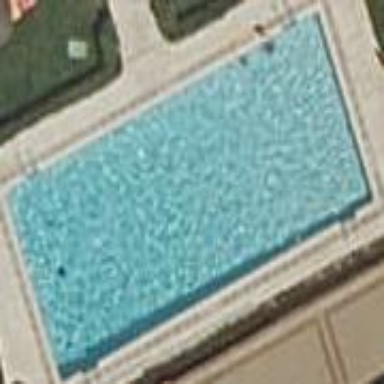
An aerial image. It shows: Swimming pool located in leisure land.